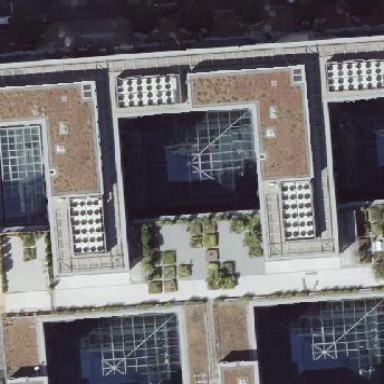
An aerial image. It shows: Close-up view of roof of building.